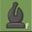
Piece: bB